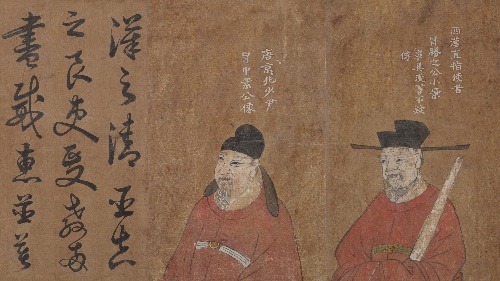
Title: 明/清　佚名　冒氏先人小像二幅　卷|Two Ancestors of the Mao Family
Artist: Unidentified artist
Object type: Handscroll
Classification: Paintings
Medium: Handscroll; ink and color on paper
Culture: China
Period: Ming (1368–1644) or Qing dynasty (1644–1911)
Dimensions: 11 1/8 x 1 13/16 in. (28.3 x 4.6 cm)
Department: Asian Art
Credit line: From the Collection of A. W. Bahr, Purchase, Fletcher Fund, 1947
Accession year: 1947
Repository: Metropolitan Museum of Art, New York, NY
Tags: Men